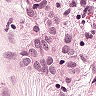
Metastatic tissue present: yes